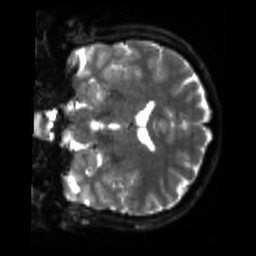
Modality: sbref
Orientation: coronal
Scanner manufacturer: siemens
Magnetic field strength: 3 T
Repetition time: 4 s
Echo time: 0.0594 s